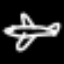
Label: airplane